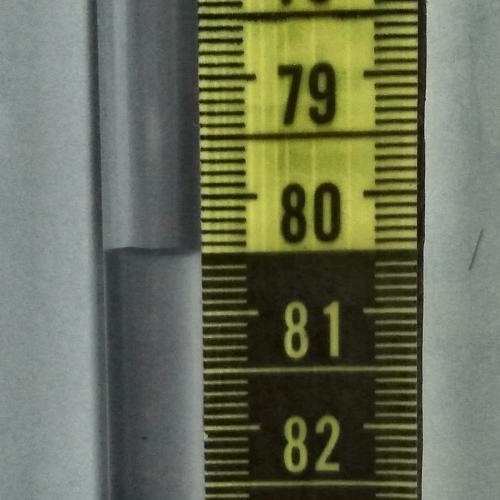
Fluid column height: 80.5 cm